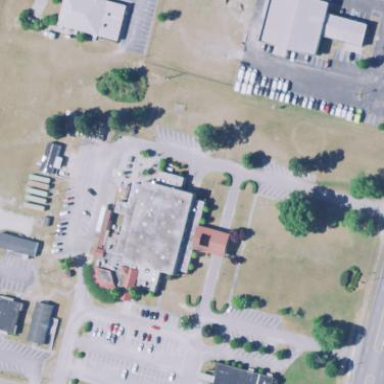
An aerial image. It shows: Hospital building.